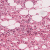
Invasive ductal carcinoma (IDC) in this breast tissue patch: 0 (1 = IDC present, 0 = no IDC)